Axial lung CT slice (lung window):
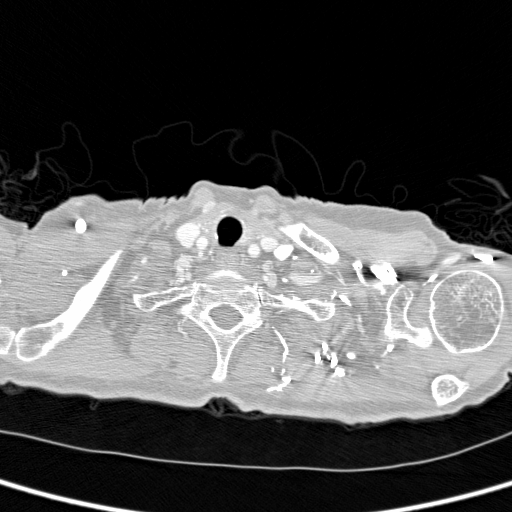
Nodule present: no